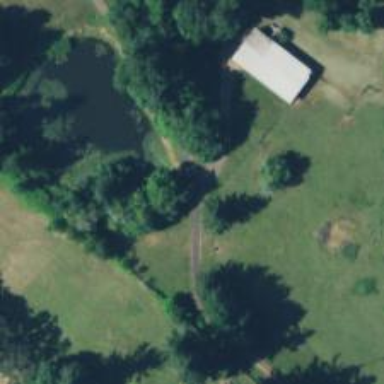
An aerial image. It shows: Driveway leading to service road.